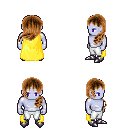
a pixel art fantasy rpg character, male body template, dark elf, purple skin, yellow cape, white pants, brown left-swept hairstyle, metal boots, four views (front, back, left, right), 2x2 character sprite sheet, small pixel art, hard edges, no anti-aliasing